Aerial crown-view tile of a tropical tree (Barro Colorado Island, Panama), acquired 20250124:
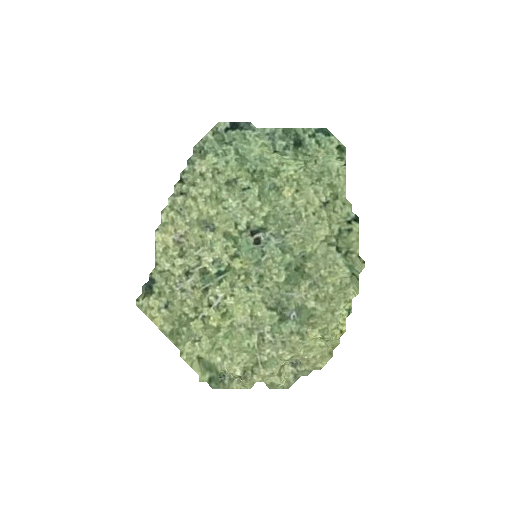
Species: Zanthoxylum panamense
GBIF accepted scientific name: Zanthoxylum panamense
Crown area: 67.199 m²